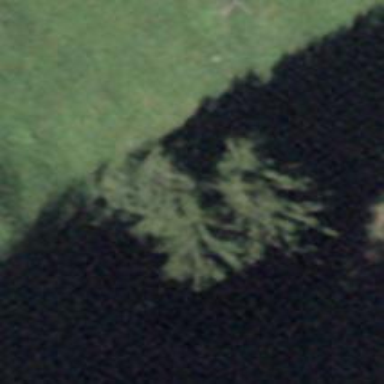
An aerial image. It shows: Needle-leaved tree in its natural environment.